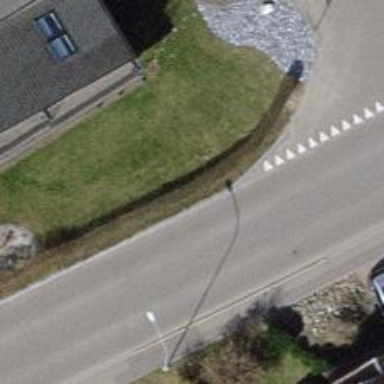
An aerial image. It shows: Hedge barrier.